Question: Please see the following picture:

In above picture, i specefied a 'rectangle', i need to 'draw' same 'rectangle' in my program with 'Qt-Designer', But i don't know to use what 'widget'.
Can i use 'qt designer' or i should just use 'code'?
I attemp to use 'QLabel' and put '---' and '|' but they don't stick.
is , Which widget can help me?
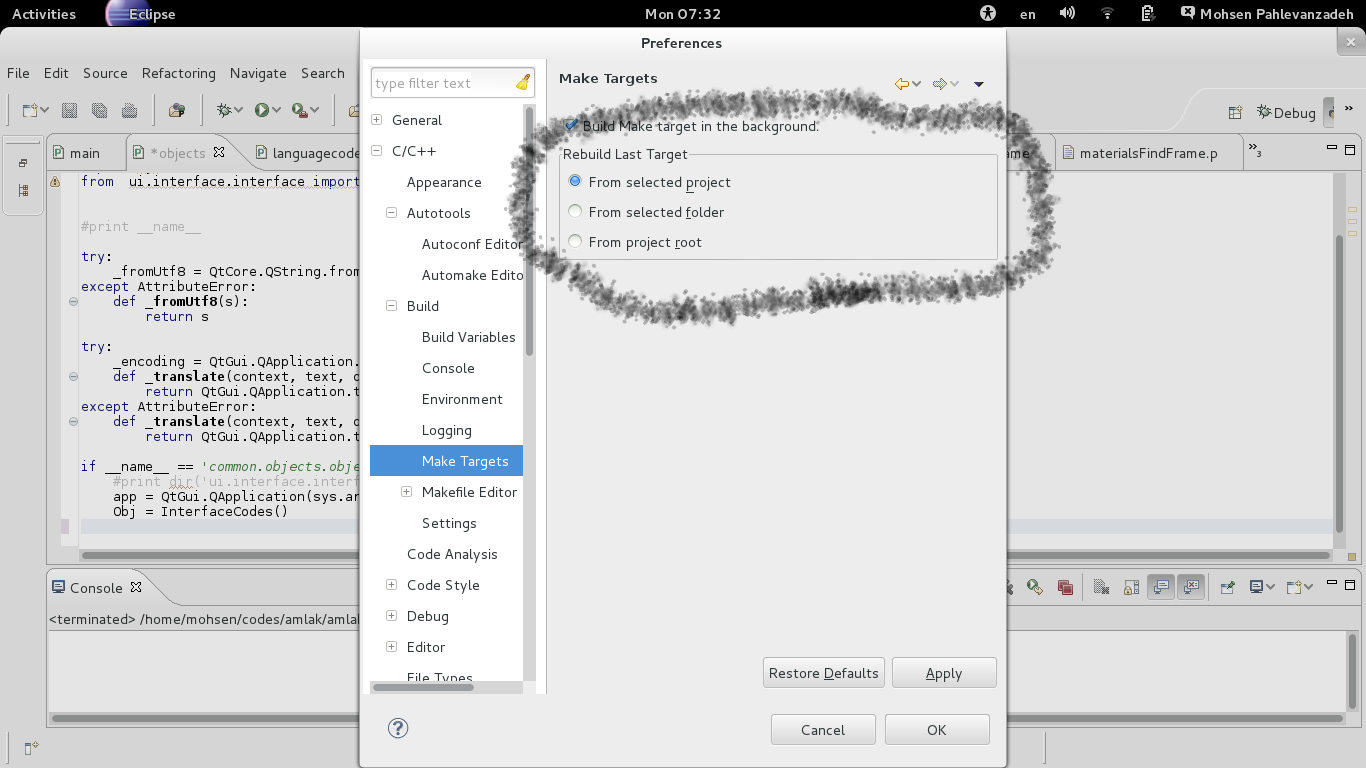
Answer: The box that you have circled in the image is a <URL>, and can be created using the QtDesigner. Other widgets can then be inserted into like any other widget that supports layouts.